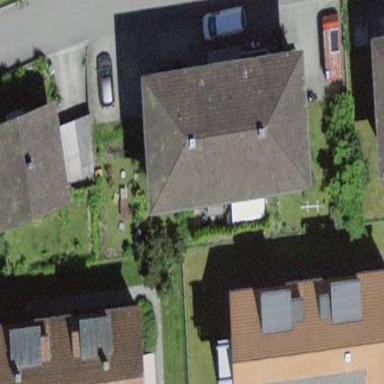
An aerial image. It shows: Hipped-roof building with apartments.